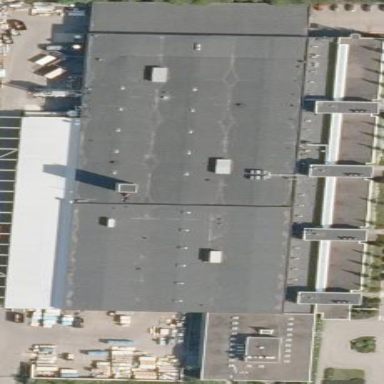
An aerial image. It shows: Industrial building.